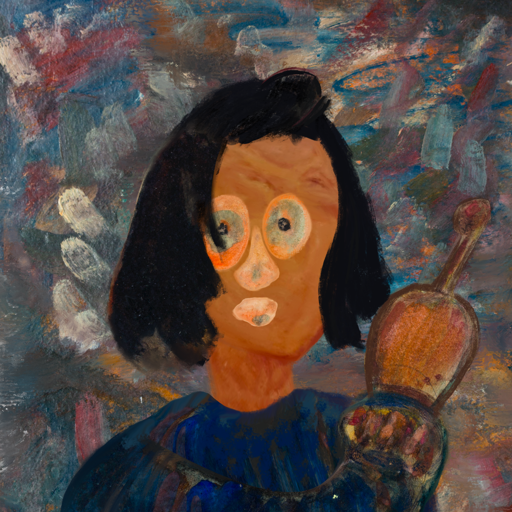
Background: Boggyland, Head And Neck Front: Pious_Lady, Face Front: Childish, Bust: Pipe, Hair Front: Mosgoul, Head Accessory: Blank, Second Necklace: Blank, Necklace: Blank, Baby: Blank